Question: How to make horizontalscrollview scroll-line invisible?

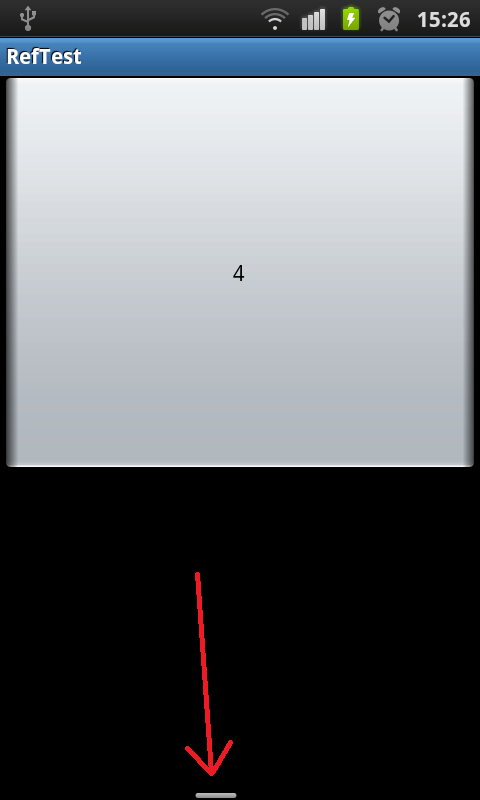
Answer: Apply this property to scrollView in xml file.
'''
android:scrollbars="none"
'''
'''
HorizontalScrollView horizontalScrollView = (HorizontalScrollView)
findViewById(R.id.horizontalScrollView);
horizontalScrollView.setHorizontalScrollBarEnabled(false);
'''